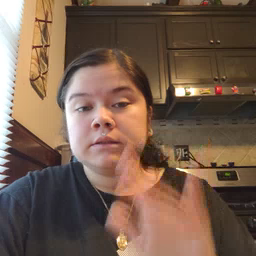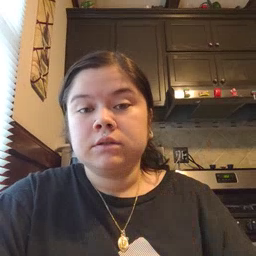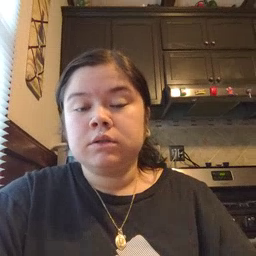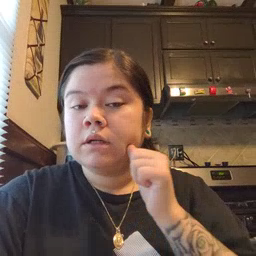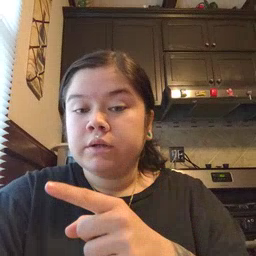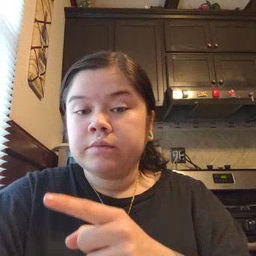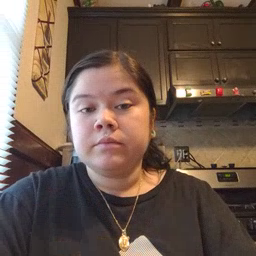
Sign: hesheit